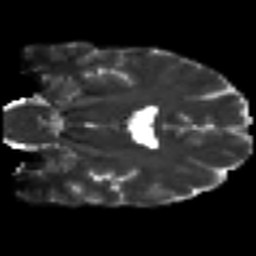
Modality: T2w
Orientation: coronal
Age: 25
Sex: male
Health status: healthy
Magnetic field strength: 3 T
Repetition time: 8.4 s
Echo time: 0.0926 s